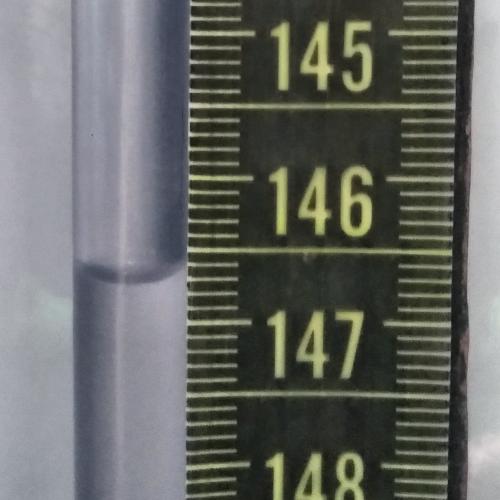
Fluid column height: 146.7 cm